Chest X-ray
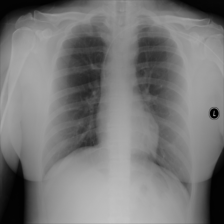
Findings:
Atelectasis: negative
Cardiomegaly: negative
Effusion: negative
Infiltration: negative
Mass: negative
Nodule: negative
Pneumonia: negative
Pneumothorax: negative
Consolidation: negative
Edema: negative
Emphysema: negative
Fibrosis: negative
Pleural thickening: negative
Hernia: negative